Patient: sex M, age 46
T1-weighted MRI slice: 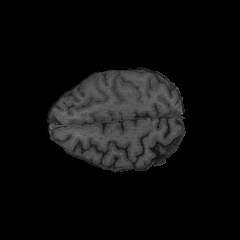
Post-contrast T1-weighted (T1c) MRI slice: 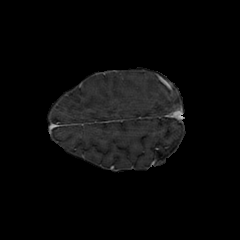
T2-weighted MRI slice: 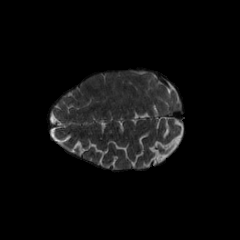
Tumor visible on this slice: no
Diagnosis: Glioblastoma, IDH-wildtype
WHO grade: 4